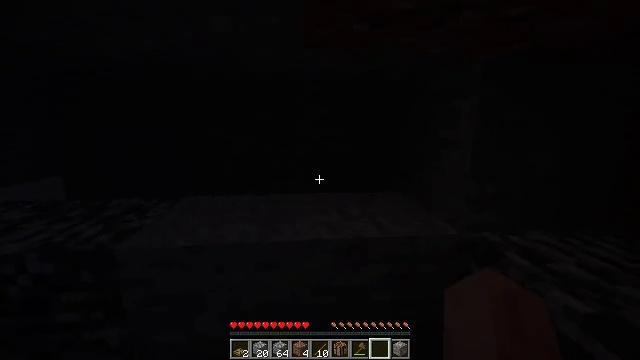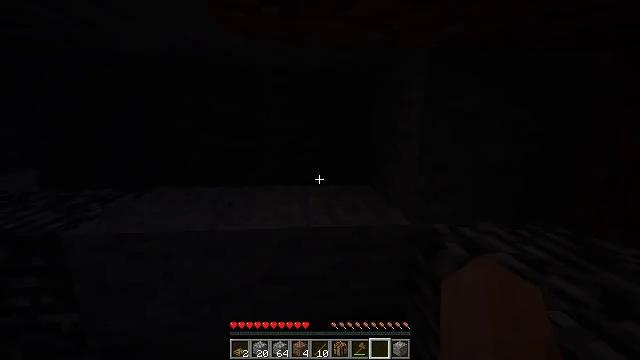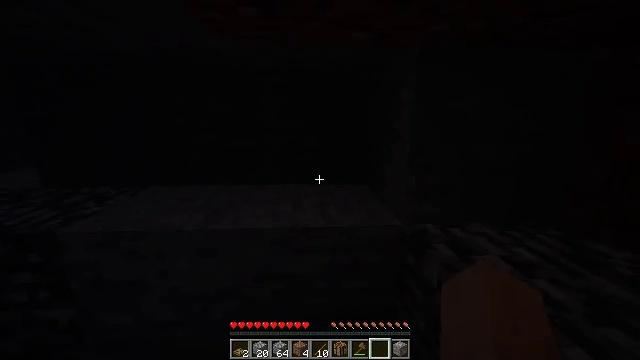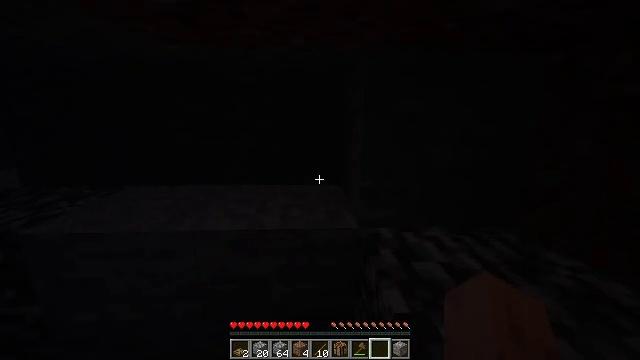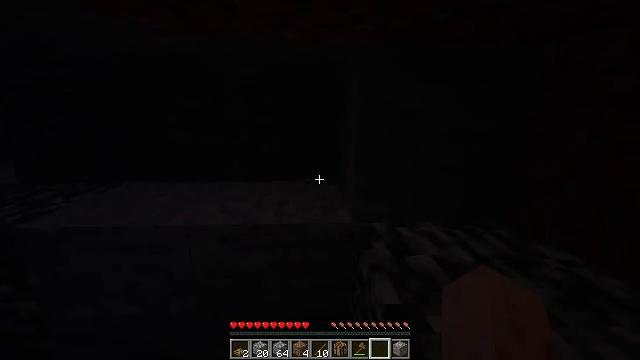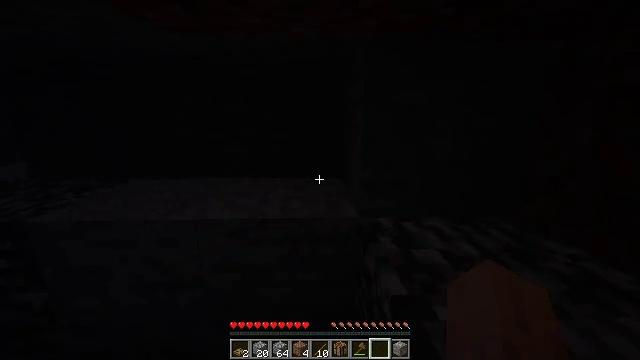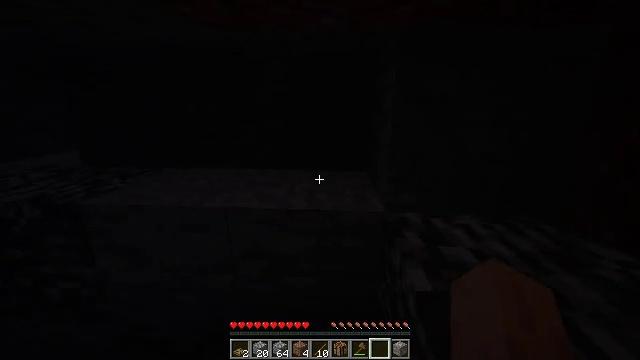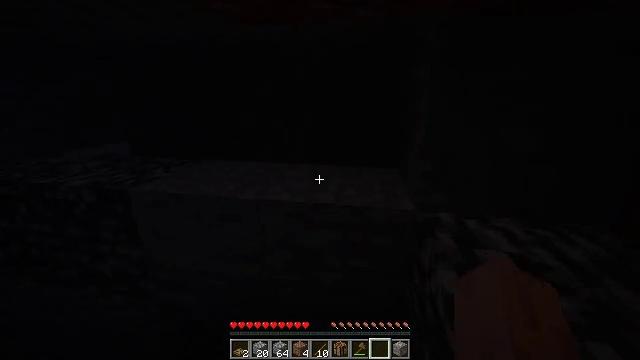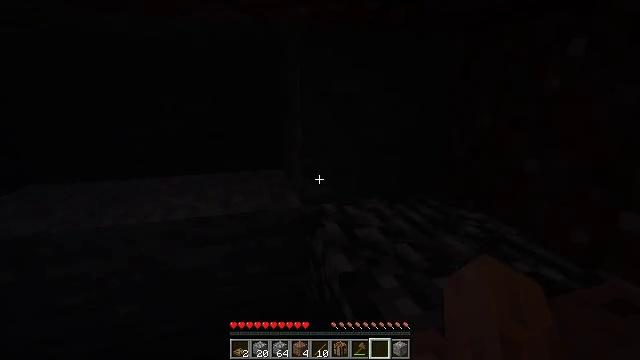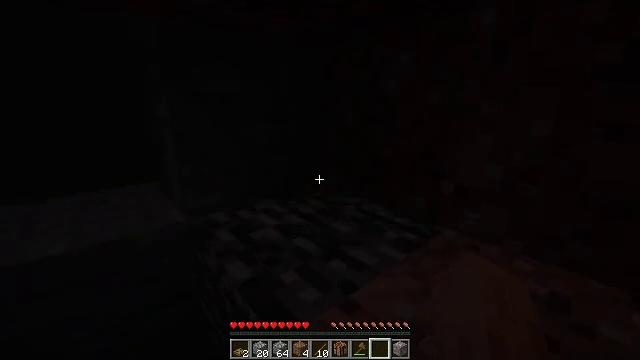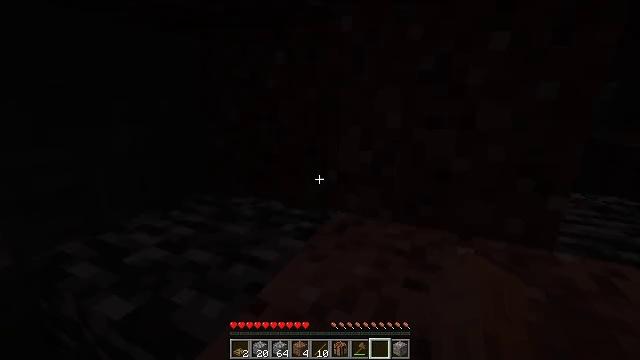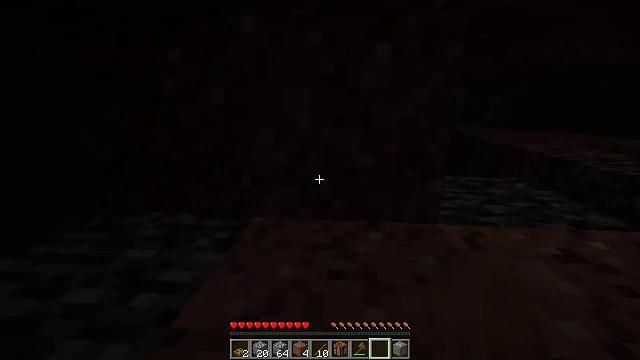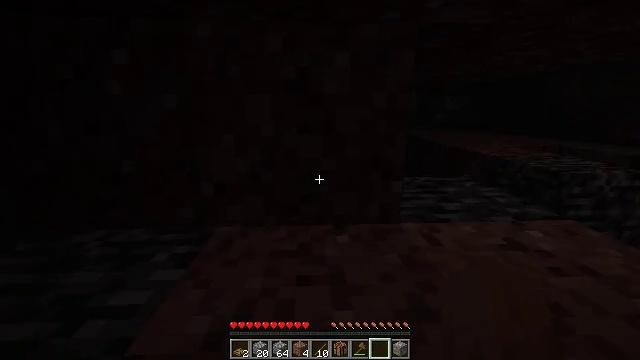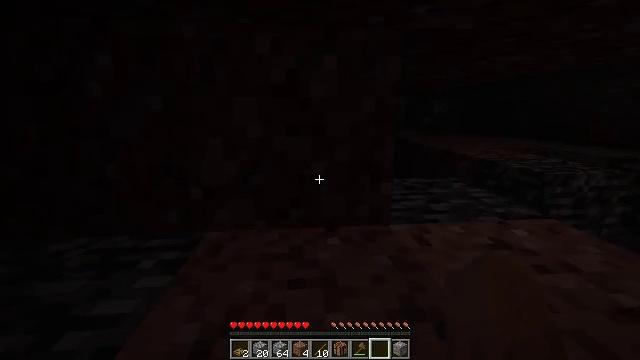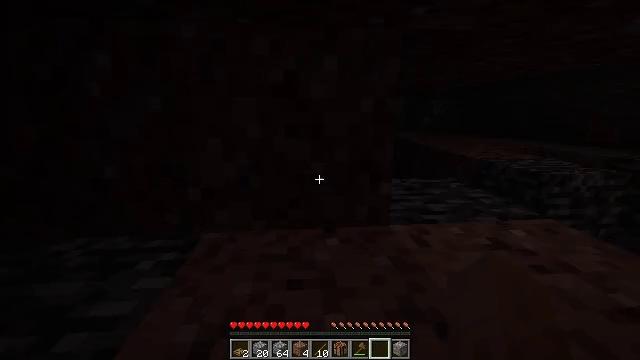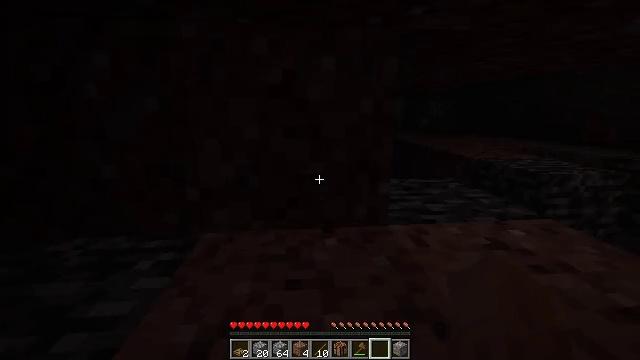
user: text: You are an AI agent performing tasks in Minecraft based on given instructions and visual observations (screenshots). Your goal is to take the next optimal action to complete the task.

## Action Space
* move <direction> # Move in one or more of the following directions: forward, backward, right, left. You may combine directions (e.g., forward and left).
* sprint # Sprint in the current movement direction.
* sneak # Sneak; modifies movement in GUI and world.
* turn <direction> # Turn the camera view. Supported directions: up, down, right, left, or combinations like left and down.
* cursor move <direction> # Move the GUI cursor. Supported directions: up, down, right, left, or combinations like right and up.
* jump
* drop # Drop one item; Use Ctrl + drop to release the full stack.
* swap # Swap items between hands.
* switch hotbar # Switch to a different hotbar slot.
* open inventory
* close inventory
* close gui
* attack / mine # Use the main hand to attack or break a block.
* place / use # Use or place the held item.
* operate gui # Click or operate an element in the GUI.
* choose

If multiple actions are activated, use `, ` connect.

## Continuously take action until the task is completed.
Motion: motion action
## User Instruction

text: craft item air
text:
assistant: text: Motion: move right, turn left
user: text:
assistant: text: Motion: move right, turn left
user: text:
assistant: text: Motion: move right, turn left
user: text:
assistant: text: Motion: move right
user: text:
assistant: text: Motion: move right
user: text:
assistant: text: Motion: turn left and down
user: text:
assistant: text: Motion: turn left
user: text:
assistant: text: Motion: turn right
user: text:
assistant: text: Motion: turn right
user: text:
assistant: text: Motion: turn right
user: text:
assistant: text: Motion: turn right
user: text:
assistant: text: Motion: turn right and up
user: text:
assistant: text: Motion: turn right
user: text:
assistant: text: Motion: no_op
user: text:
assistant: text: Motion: move forward
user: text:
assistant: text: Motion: move forward, turn right and up
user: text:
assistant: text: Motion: move forward, turn right and up
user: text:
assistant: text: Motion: move forward, turn right, jump
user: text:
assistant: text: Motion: move forward, turn right, jump
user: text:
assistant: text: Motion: move forward, jump
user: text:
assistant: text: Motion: move forward, jump
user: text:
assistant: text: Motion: move forward
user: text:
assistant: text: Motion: move forward
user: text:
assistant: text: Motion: move forward, turn down
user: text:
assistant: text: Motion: move forward, turn left and down
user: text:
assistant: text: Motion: move forward, turn left and down
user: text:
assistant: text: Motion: move forward, turn left and down
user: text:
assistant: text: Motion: move forward, turn left
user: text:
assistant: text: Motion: move forward
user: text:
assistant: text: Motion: move forward